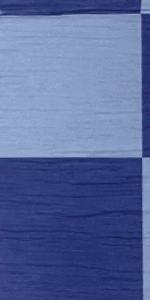
Label: Empty